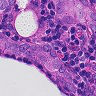
Metastatic tissue present: yes